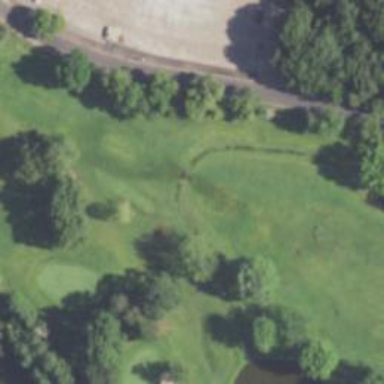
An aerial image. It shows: Path used for both walking and golf.